Question: Does anyone know how to fix this problem?
I tried checked the data and tried to modify the formula multiple times.
Attached there is the screen.
Thank you!

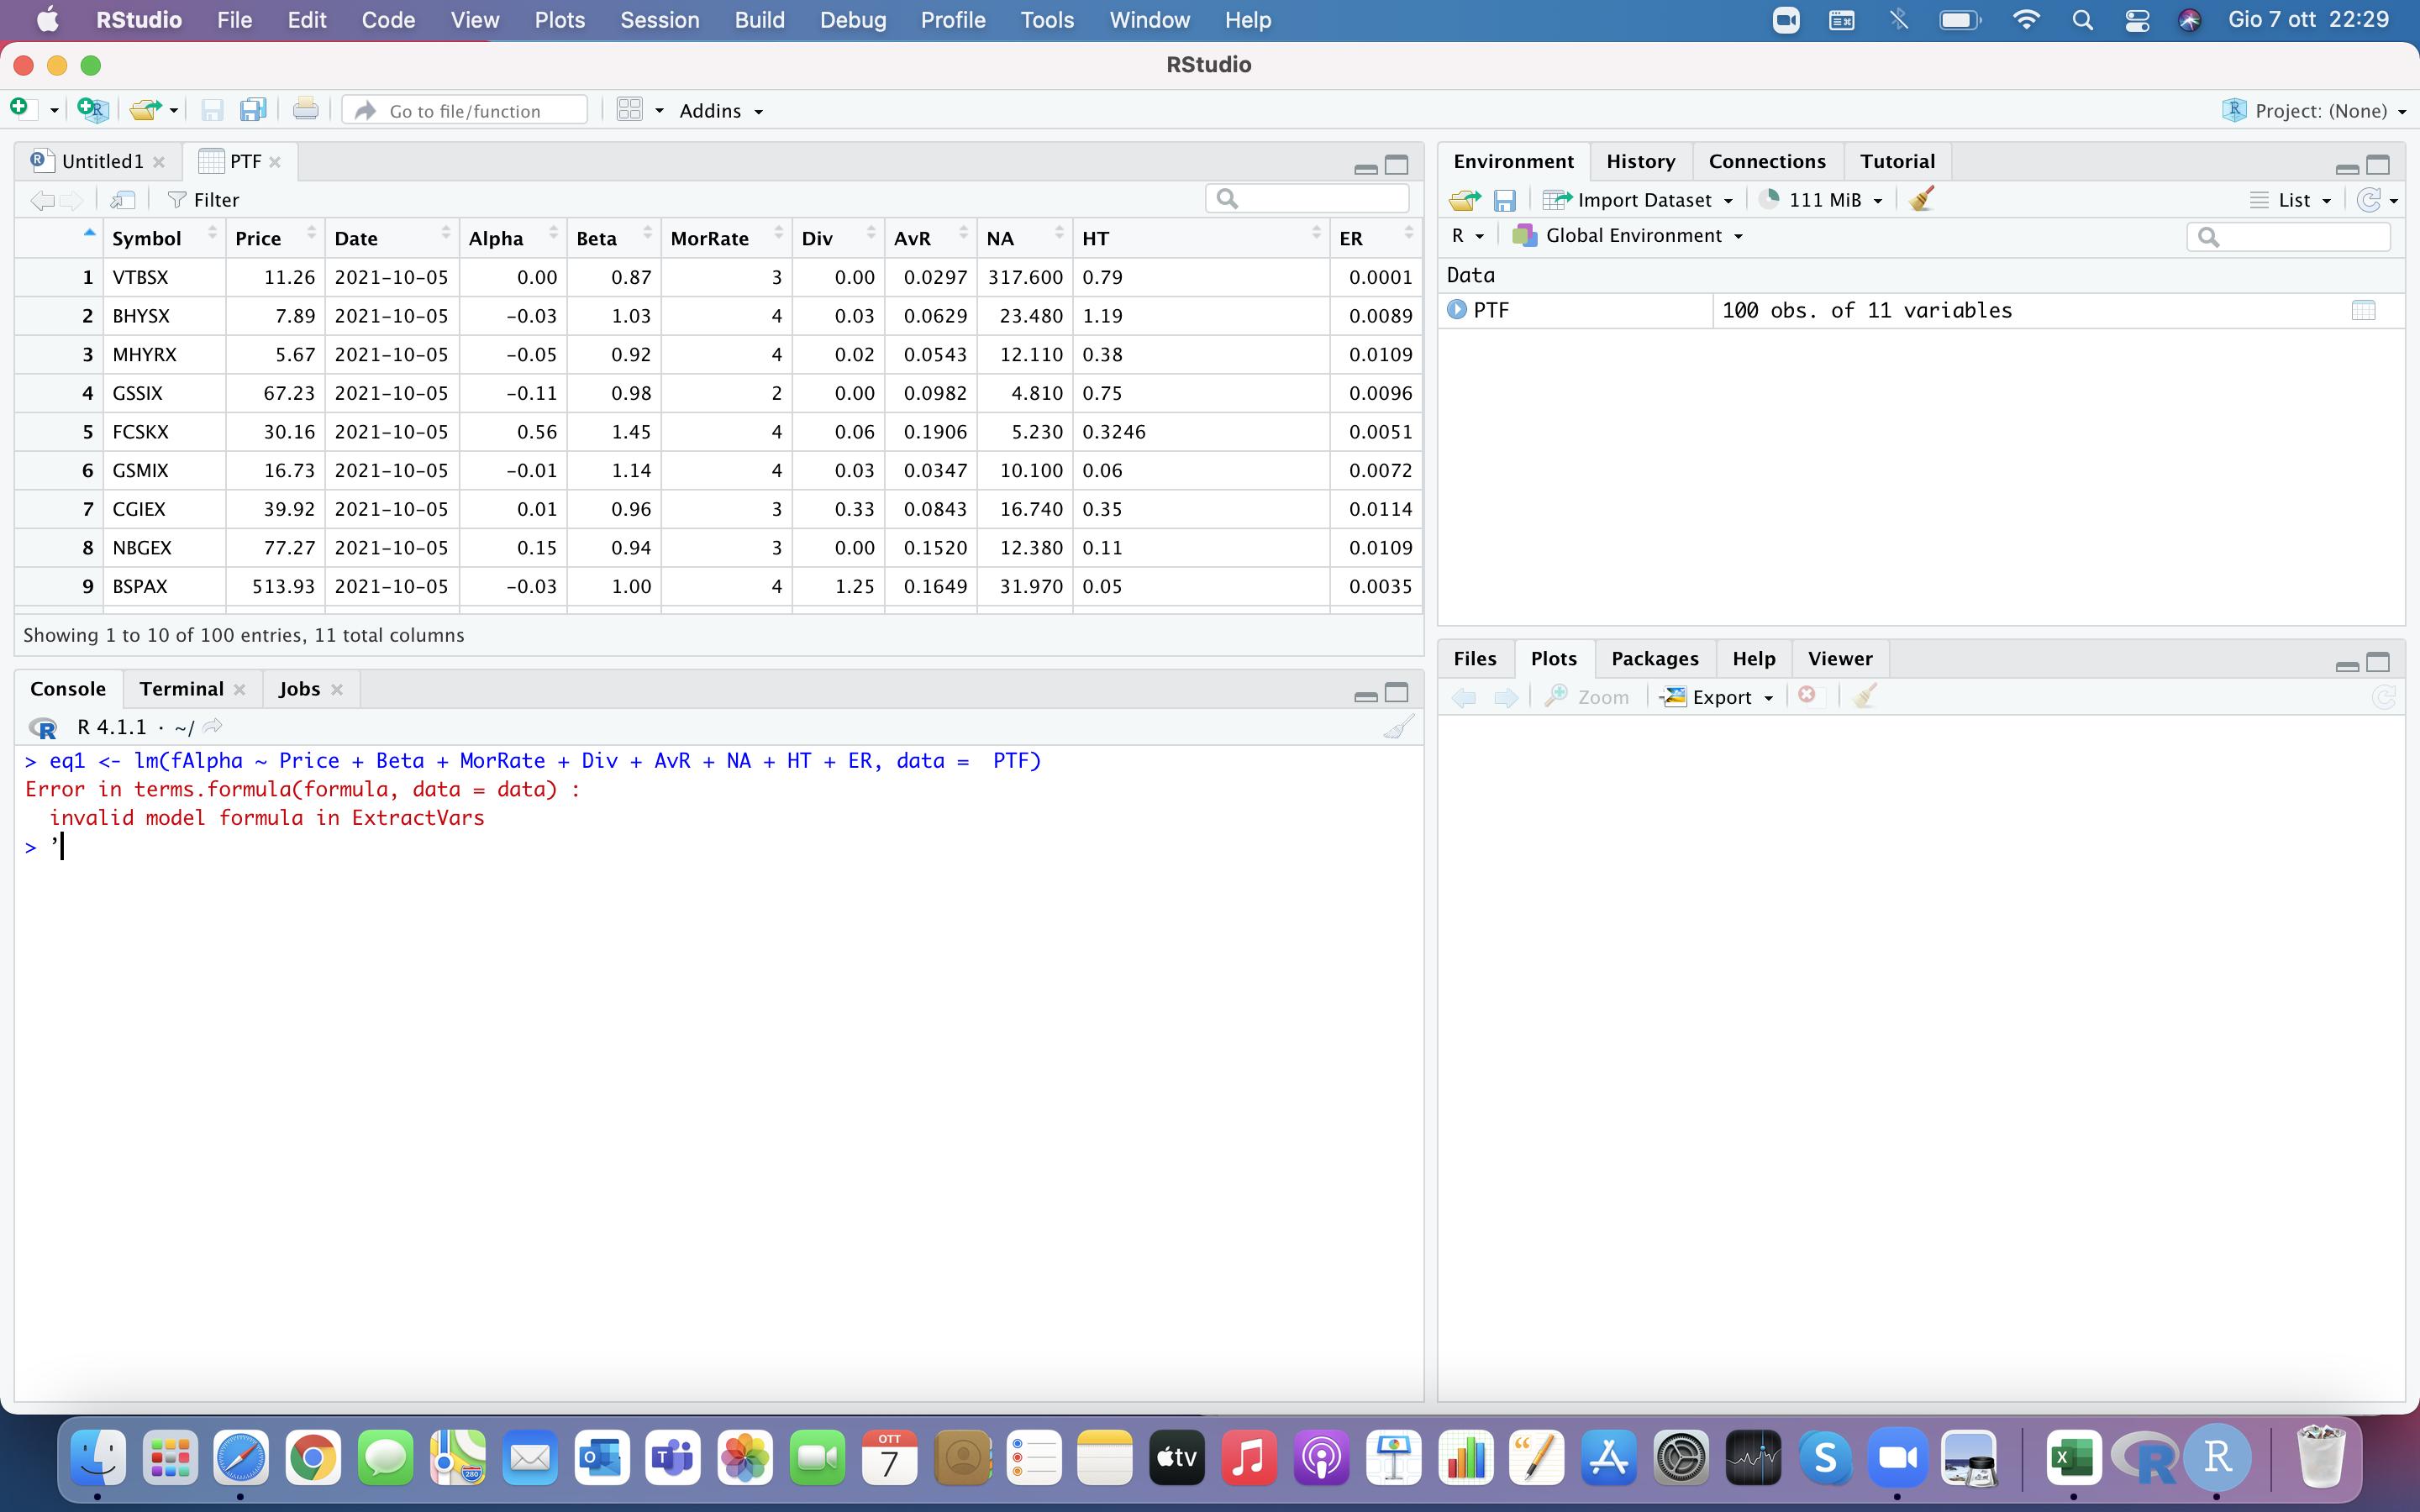
Answer: While there is a typo in the image ('fAlpha' vs 'Alpha'), the issue is that you have 'NA' as a column name. It might be possible in most frame-accessors to get by the fact that this is a reserved word in R, I haven't (with shallow testing) been able to get a formula to work with it.
Change that column name to something that is not a reserved name, perhaps as simple as
'''
names(PTF)[9] <- "NA_"
lm(Alpha ~ Price + ... + NA_ + ..., data = PTF)
'''